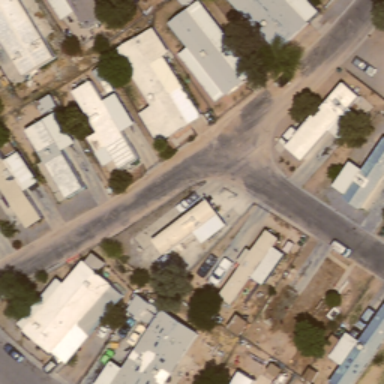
Many mobile homes are arranged haphazardly in the mobile home park .